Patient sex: M
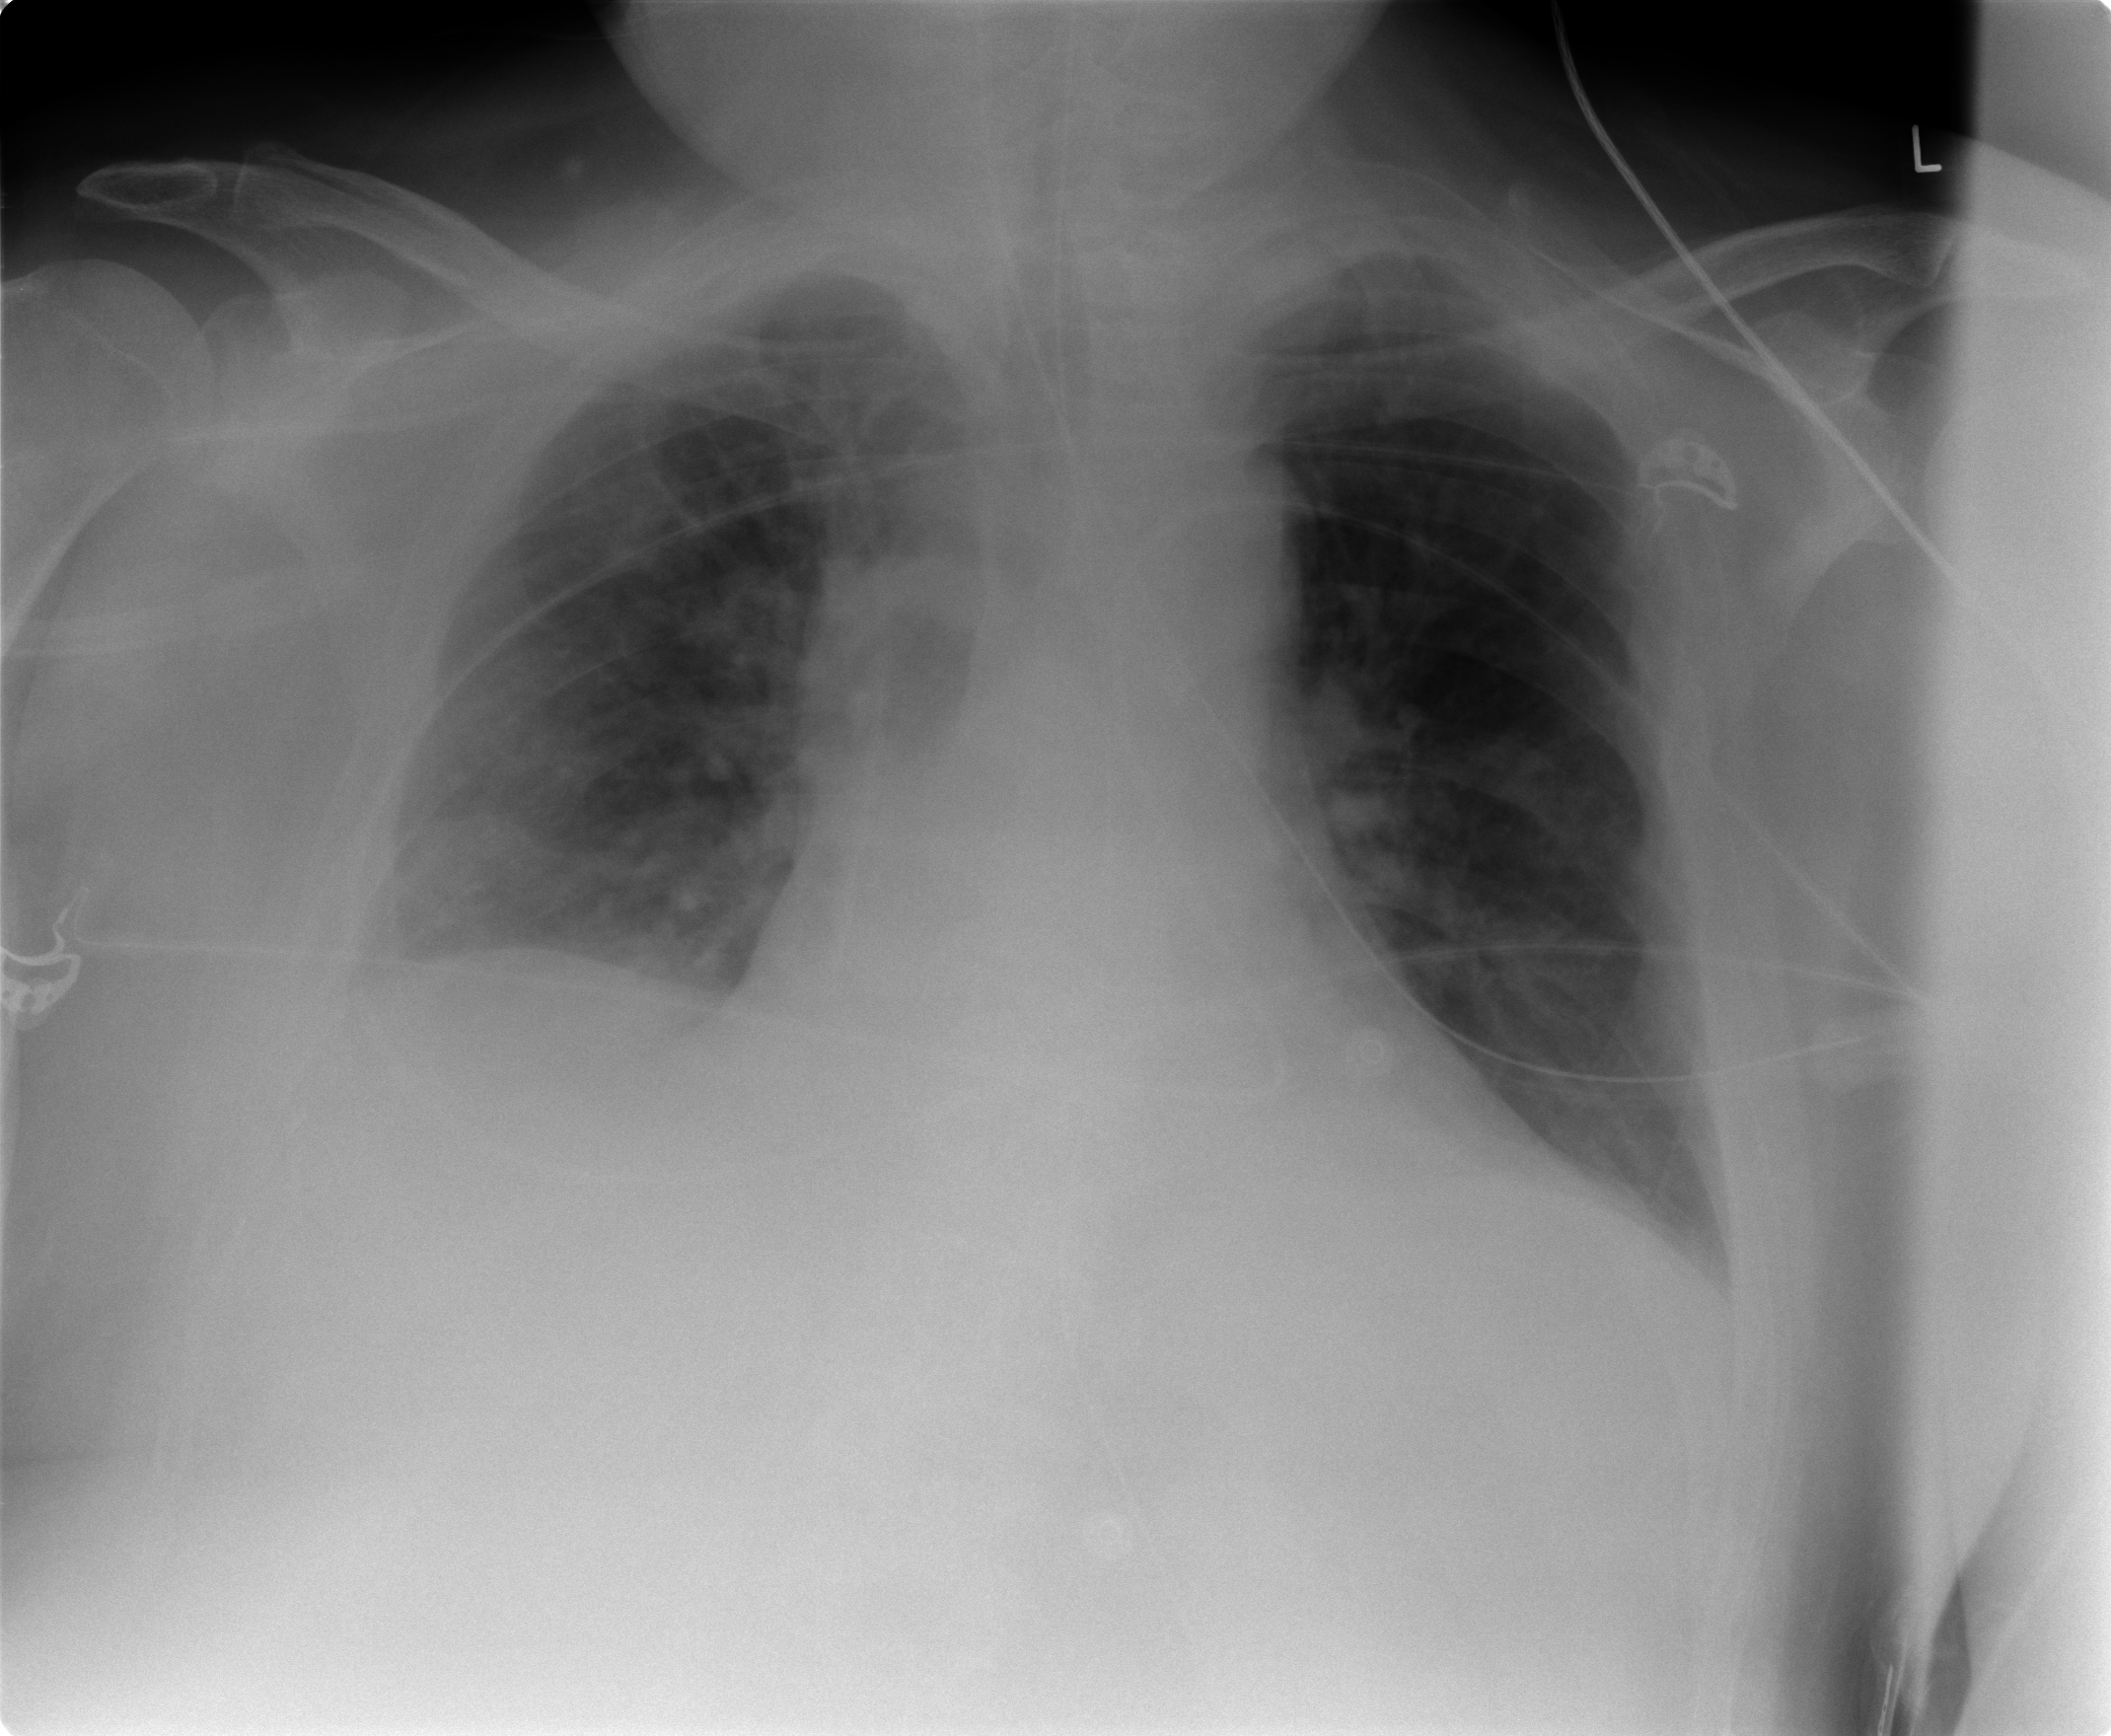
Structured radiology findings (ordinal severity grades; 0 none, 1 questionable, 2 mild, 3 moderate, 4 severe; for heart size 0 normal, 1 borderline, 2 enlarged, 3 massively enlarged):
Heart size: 1
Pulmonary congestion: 2
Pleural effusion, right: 1
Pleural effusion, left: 0
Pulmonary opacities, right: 1
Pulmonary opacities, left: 1
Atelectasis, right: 2
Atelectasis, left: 1